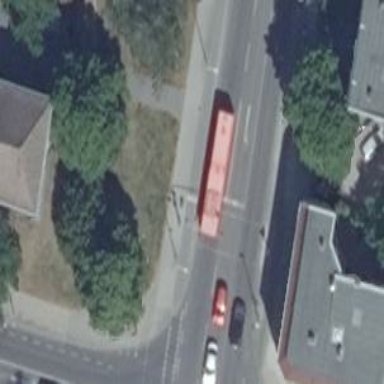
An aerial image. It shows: Road with traffic signals at crossing.